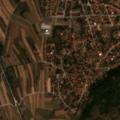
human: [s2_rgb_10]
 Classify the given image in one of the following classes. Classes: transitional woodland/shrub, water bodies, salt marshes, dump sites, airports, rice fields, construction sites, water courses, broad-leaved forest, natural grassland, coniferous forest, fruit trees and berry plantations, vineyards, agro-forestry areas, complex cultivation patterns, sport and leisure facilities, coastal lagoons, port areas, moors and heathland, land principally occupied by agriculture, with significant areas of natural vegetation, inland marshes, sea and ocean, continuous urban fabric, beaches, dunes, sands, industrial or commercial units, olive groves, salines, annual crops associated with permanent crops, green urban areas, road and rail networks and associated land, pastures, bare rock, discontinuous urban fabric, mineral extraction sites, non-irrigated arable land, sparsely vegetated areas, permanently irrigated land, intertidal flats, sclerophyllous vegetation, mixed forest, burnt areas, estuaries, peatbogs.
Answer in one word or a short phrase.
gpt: discontinuous urban fabric, non-irrigated arable land, complex cultivation patterns, land principally occupied by agriculture, with significant areas of natural vegetation